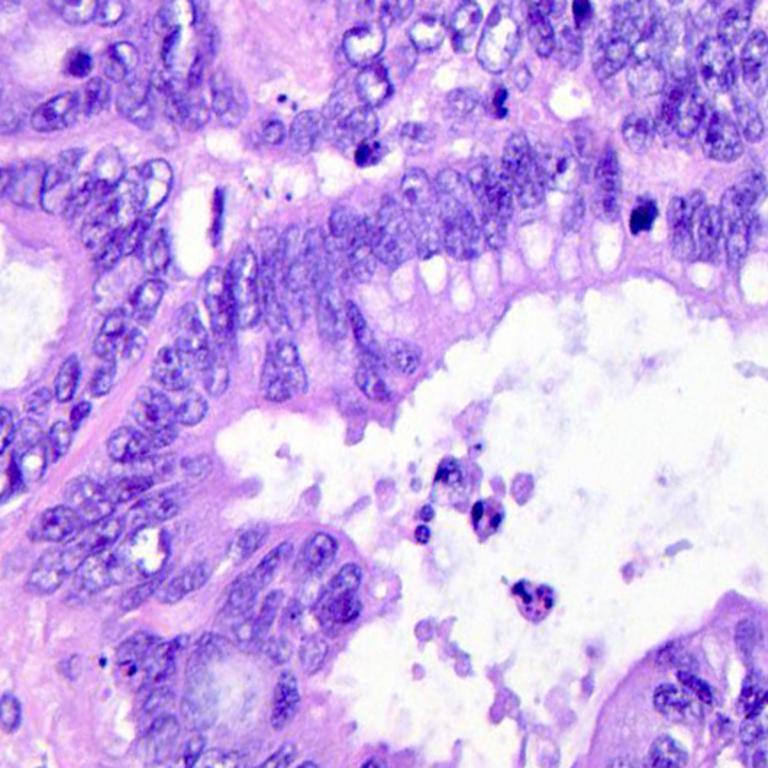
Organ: colon
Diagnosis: adenocarcinomas